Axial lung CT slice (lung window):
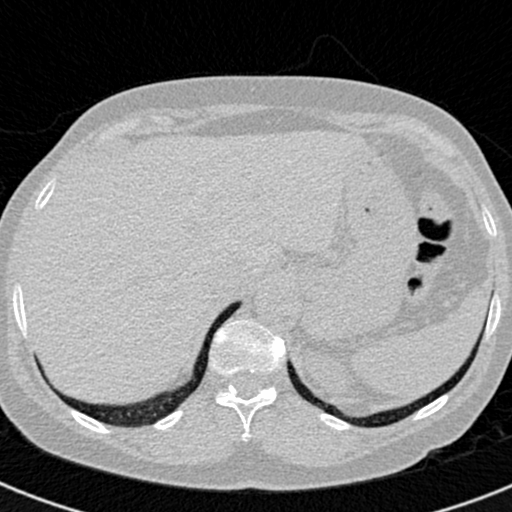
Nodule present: no